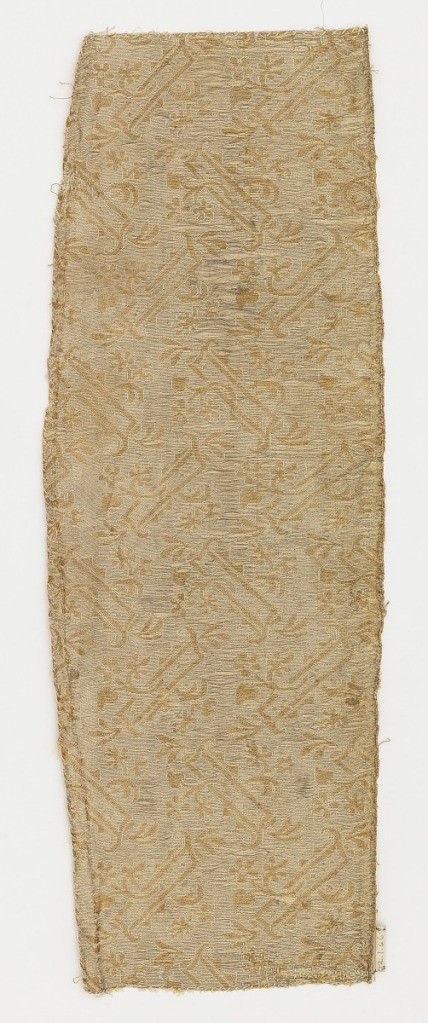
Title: Fragment
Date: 17th century
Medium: silk, metallic Technique: twill with supplementary wefts
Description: Sprouting logs arranged diagonally.